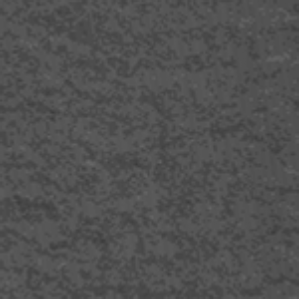
Label: frost